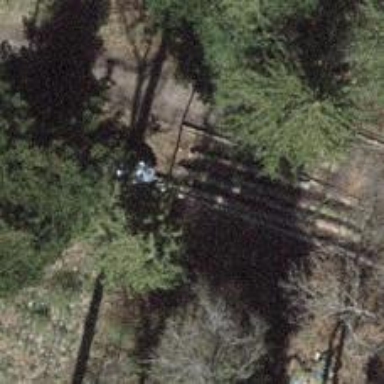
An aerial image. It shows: Track with grade 3 surface.